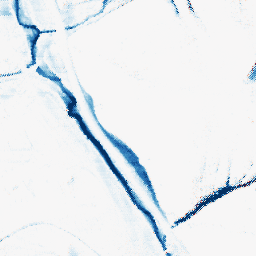
Category: morphological
Decomposition family: morphological_rect
Decomposition parameters: operation: closing
width: 20
height: 5
Upsampling method: regularized
Upsampling parameters: scale: 4
lambda_reg: 0.1
Upsampling scale: 4